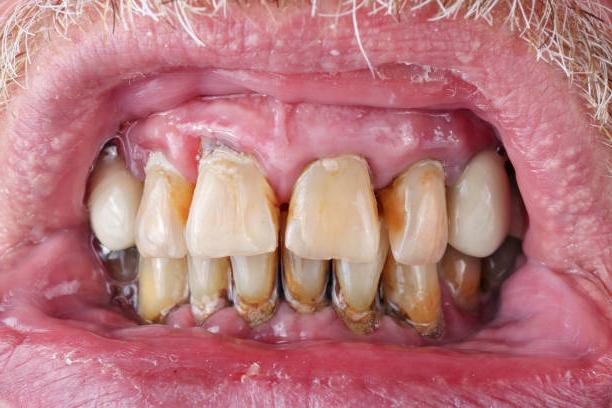
Condition: Gingivitis